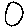
Label: circle